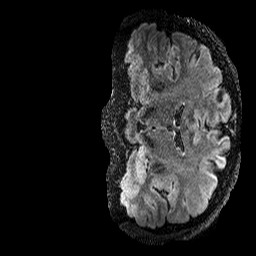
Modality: FLAIR
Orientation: coronal
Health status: ill
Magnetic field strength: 3 T